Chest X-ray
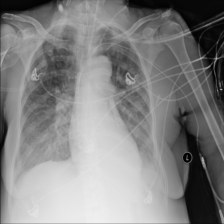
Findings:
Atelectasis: negative
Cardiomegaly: negative
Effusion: positive
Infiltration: negative
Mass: negative
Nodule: negative
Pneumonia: negative
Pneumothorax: negative
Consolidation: negative
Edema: negative
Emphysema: negative
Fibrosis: negative
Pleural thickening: negative
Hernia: negative